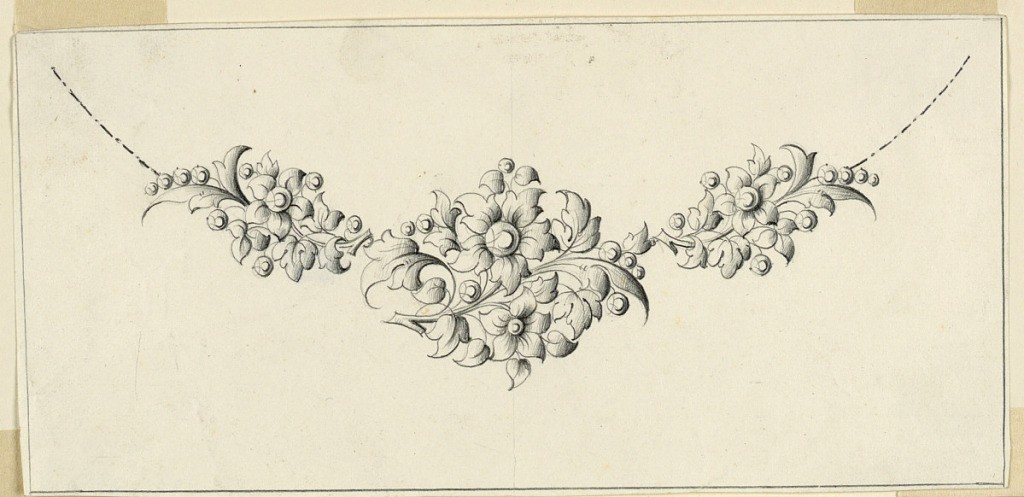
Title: Necklace
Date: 1850–75
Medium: Graphite on paper
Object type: Drawing
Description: Fine chain with three large flower bouquets.